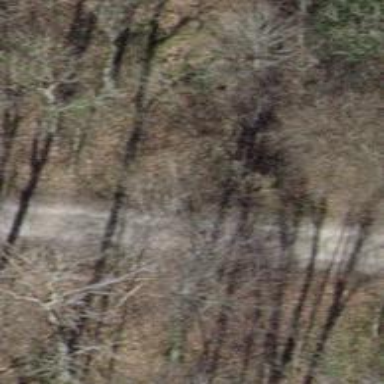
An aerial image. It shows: Gravel track with grade 2 quality.